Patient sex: M
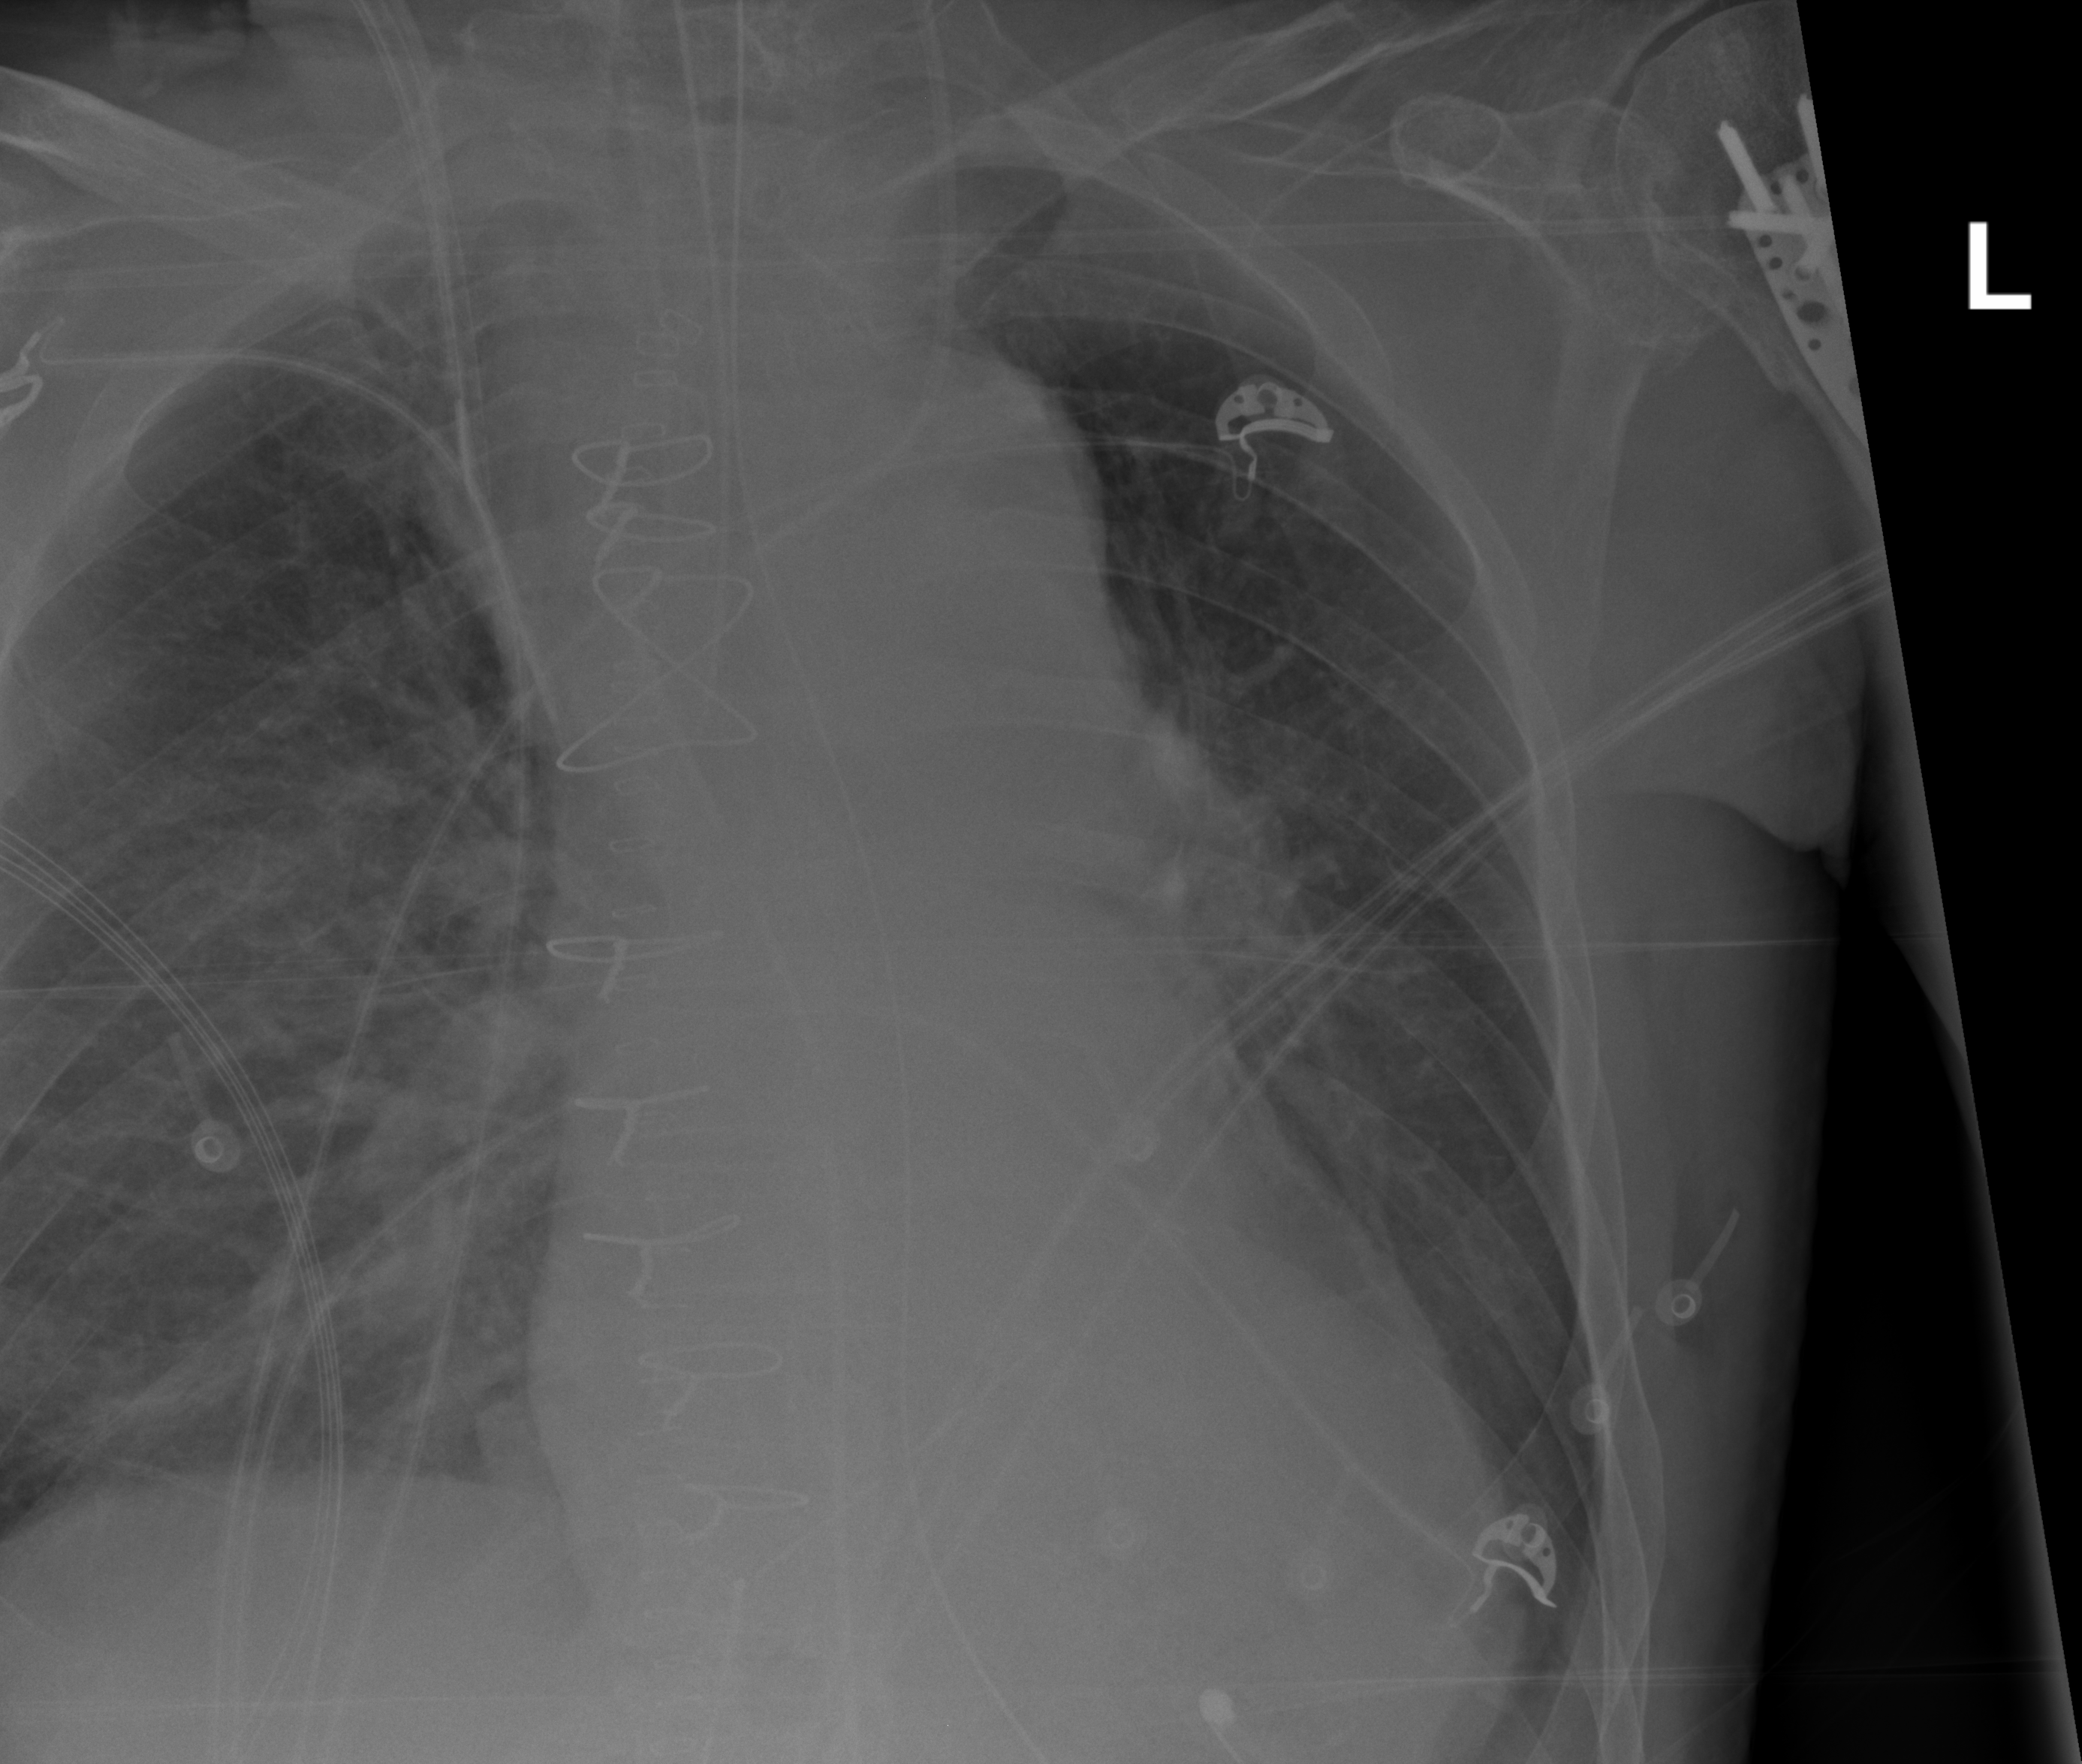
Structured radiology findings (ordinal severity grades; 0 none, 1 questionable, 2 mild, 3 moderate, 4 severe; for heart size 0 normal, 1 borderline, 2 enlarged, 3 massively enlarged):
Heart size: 1
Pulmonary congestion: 0
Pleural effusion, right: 2
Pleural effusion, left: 0
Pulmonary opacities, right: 0
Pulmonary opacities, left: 0
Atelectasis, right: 0
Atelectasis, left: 0